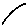
Label: line